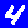
Digit: 4